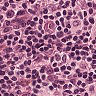
Metastatic tissue present: no